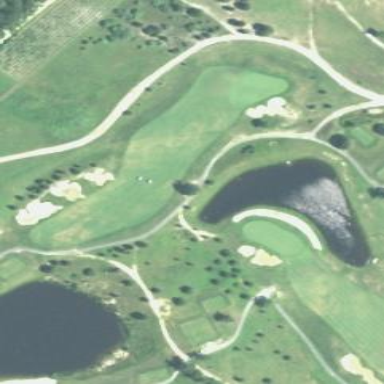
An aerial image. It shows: Picturesque scene of golf course with lateral water hazard.